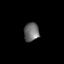
Tissue: lung
Cell type: Epithelial cells
Senescence score: 0.2168
Nuclear area (px): 279
Mean DAPI intensity: 108.029